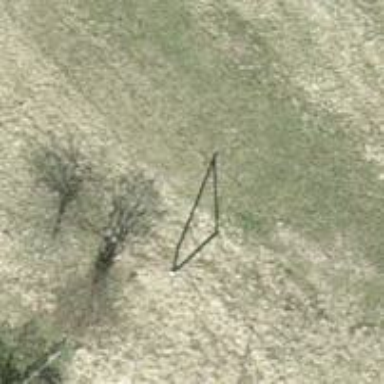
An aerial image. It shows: Guyed pole used for power distribution.